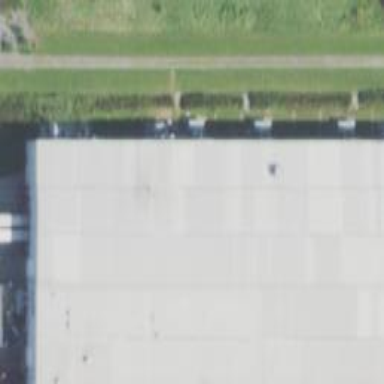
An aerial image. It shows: Industrial building.